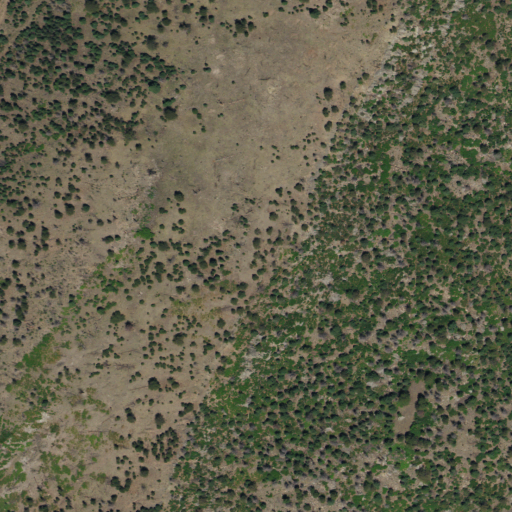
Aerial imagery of ridge(s) in New Mexico named The Wall containing shrub, evergreen forest, grassland, and deciduous forest